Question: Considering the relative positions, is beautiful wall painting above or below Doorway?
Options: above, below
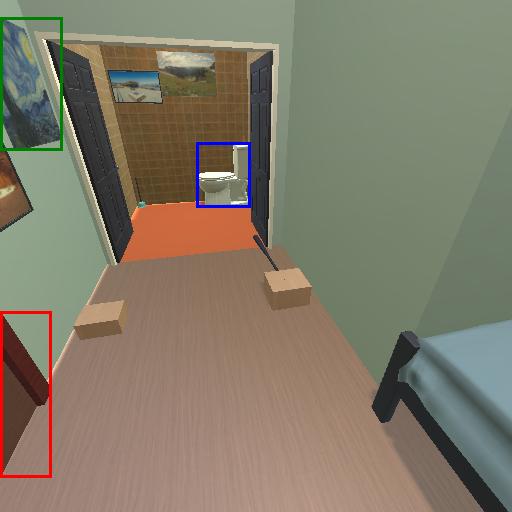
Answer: above